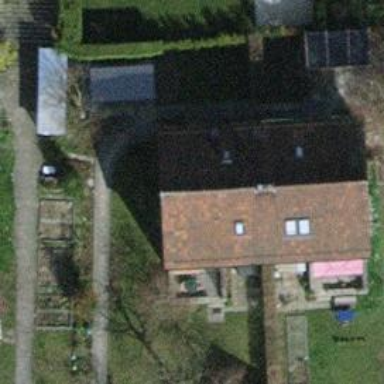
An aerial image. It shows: Semidetached house.